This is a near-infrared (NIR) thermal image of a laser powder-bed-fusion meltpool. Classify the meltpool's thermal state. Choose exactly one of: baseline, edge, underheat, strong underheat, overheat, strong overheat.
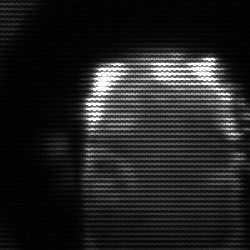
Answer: baseline